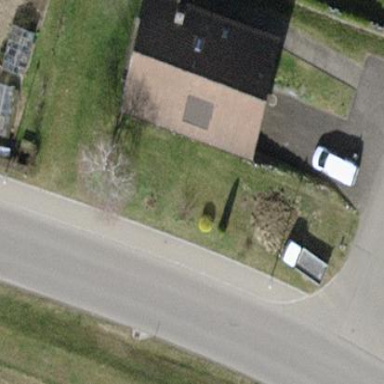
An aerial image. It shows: Detached building with tile roof.